Question: I have this very simple Combobox in my XAML:
'''
<ComboBox Name="cmb1" Width="200" Height="23" ItemsSource="{Binding}" />
'''
and this is my code behind:
'''
public class Test //: System.Windows.DependencyObject
{
public string Name { get; set; }
public override string ToString() { return Name; }
}
public MainWindow()
{
InitializeComponent();
var col = new ObservableCollection<Test>();
cmb1.DataContext = col;
col.Add(new Test { Name = "A" });
col.Add(new Test { Name = "B" });
col.Add(new Test { Name = "C" });
col.Add(new Test { Name = "D" });
}
'''
As long as class is NOT inherited from everything is fine. But when it is inherited, ComboBox does not show when it is not expanded.
Current Item is selected when I click on ComboBox and see its drop-box.

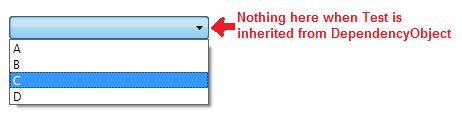
Answer: This was the answer by <URL> in a now deleted question:
> This is interesting. Well, I've looked
at the ComboBox class using Reflector
and I see that in the
ComboBox.UpdateSelectionBoxItems()
method, part of it does something
like:If ItemTemplate, ItemTemplateSelector,
and ItemStringFormat were not set, and
selected item is a DependencyObject
that is not derived from UIElement,
call the ExtractString(selectedItem)
method.The ComboBox.ExtractString(dObj)
method, on the other hand, apparently
checks to see if the selectedItem
(which is a DependencyObject) is
either a TextBlock, a Visual, or a
TextElement to display the appropriate
string. Otherwise, it will return
string.Empty.
So the easiest solution would be to set this on the Combobox:
'''
ItemStringFormat="{}{0}"
'''